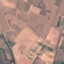
Land use / land cover class: PermanentCrop